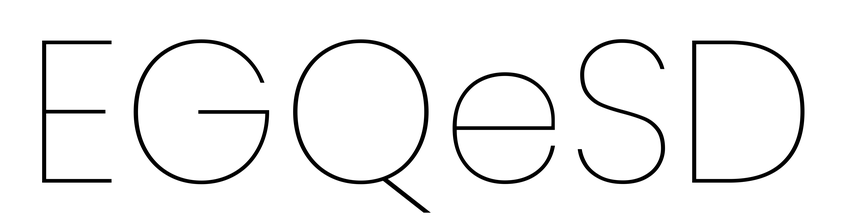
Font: Poppins-Thin